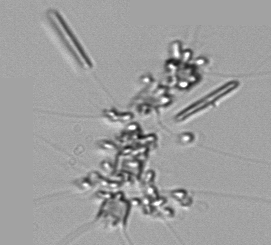
Label: Chaetoceros_didymus_TAG_external_flagellate